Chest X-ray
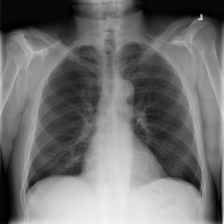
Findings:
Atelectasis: negative
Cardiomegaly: negative
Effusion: negative
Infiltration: positive
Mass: negative
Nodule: negative
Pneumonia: negative
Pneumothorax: negative
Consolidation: negative
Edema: negative
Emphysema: negative
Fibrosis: negative
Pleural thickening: negative
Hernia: negative